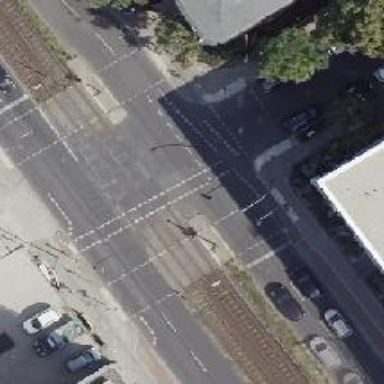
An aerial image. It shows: Road crossing with traffic signals and central island.